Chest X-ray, AP view. Patient: 34 years old, sex M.
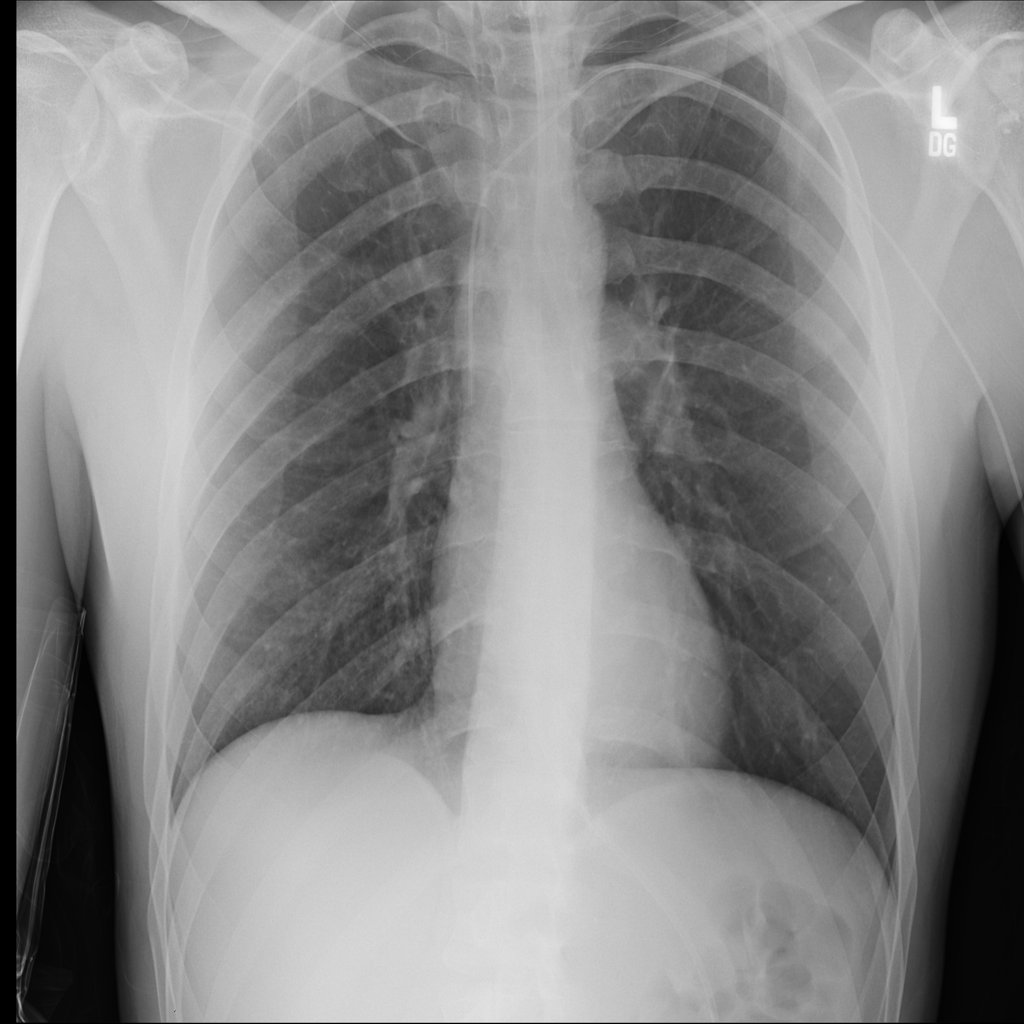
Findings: No Finding